Question: So, I am creating a web scraper that visits a website, finds all the div with 'li elements'.
Then traverses the li's and stores them inside a 'text file'.
Now, the website has embedded links within some li also.
So, I need to traverse the links and find the li elements within them and come back to the parent page.

'''
import urllib
import urllib.request
from bs4 import BeautifulSoup
def writeToFile(ul):
for li in ul:
with open('path/to/file.txt', 'a+') as f:
text = li.text
f.write(text + ',')
f.close()
def searchElements(url):
print(url)
response = urllib.request.urlopen(url)
html = response.read()
soup = BeautifulSoup(html, 'html.parser')
divs = soup.findAll('div', id=lambda x: x and x.startswith('mntl-sc-block_1-0-'))
for div in divs:
ul = div.find("ul")
if ul is not None:
ulVariable = ul.findAll('a')
for b in ulVariable:
if ulVariable is not None:
if b is not None:
linkItemsList = list()
links = (b.get("href"))
linkItemsList.append(links)
for link in linkItemsList:
searchElements(link)
print('link internal data print')
writeToFile(ul)
else:
print('link in not none else')
writeToFile(ul)
print('all non link')
writeToFile(ul)
def main():
searchElements('https://www.thebalancecareers.com/list-of-information-technology-it-skills-<PHONE>')
if __name__ == '__main__':
main()
'''
I am not getting the proper logic for the recursive calls. I am getting stuck in the child pages.
So, I would be really appreciative of any help that I receive
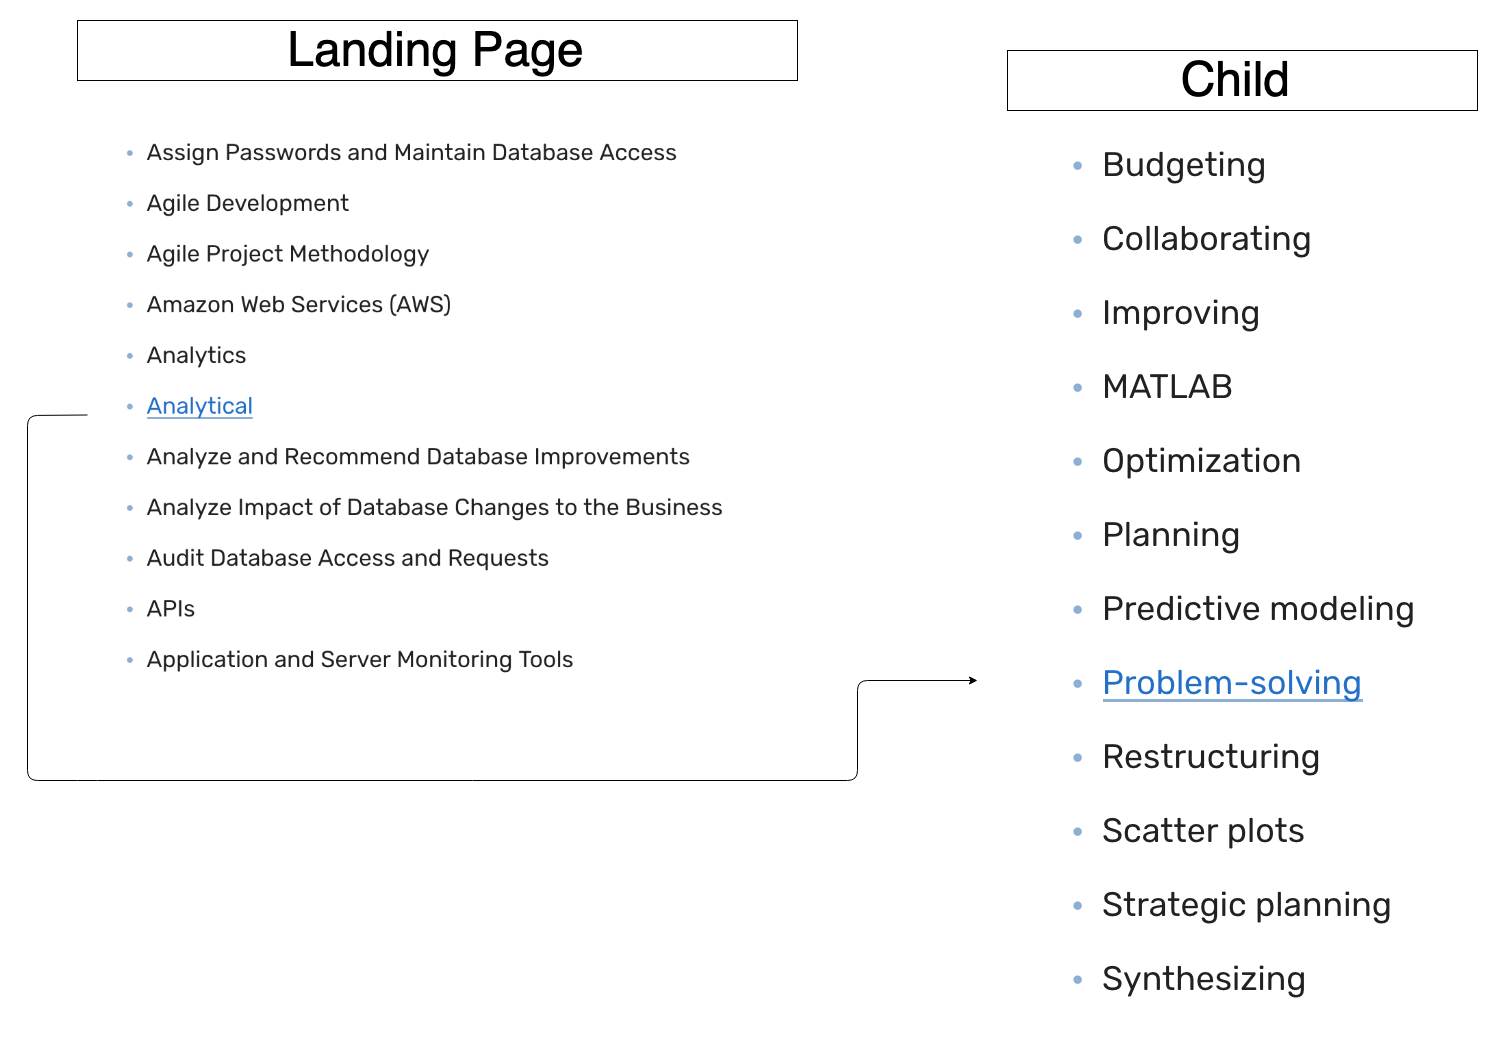
Answer: I think the main reason why your code gets stuck is because some web page links to page your code already visited; this create an infinite loop with the recursive call hanging forever.
To avoid this you need to keep track of the visited links; you can do this with a list as I did in the code below.
The code below reaches the end of the search, but in order to do it, there're some caveats to care about:
1. some pages link to external links which are broken; this's why I put a try, except clause (otherwise: errors...)
2. some text (at least one, as far as I could check) has special character in it -' '- which annoys file write, that's why I changed open to codecs.open with encoding in order to be able to manage it.
3. At least one link redirects to https://web.archive.org/... (s. code below) so I used regular expression to change it back to www.thebalancecareers.com/. If this is not what you intend to do with those links, you have to adapt the code.
4. Finally, I commented the last writeToFile(ul) since it was writing None to the file causing errors.
I hope this helps.
'''
import urllib
import urllib.request
from bs4 import BeautifulSoup
import codecs
import re
def writeToFile(ul):
for li in ul:
# codecs.open with encoding can manage some spacial characters in
# you text such as ' '
with codecs.open('file.txt', encoding='utf-8', mode='a+') as f:
text = li.text
f.write(text + ',')
f.close()
def searchElements(url, visitedurls):
visitedurls.append(url)
print(url)
# Uncomment the following line to see all link visited by searchElements
# print(visitedurls)
# Some external links referenced by www.thebalancecareers.com
# don't exist anymore or are forbidden
try:
response = urllib.request.urlopen(url)
except (urllib.error.HTTPError, urllib.error.URLError):
return
html = response.read()
soup = BeautifulSoup(html, 'html.parser')
divs = soup.findAll('div', id=lambda x: x and x.startswith('mntl-sc-block_1-0-'))
for div in divs:
ul = div.find("ul")
if ul is not None:
ulVariable = ul.findAll('a')
for b in ulVariable:
if ulVariable is not None:
if b is not None:
linkItemsList = list()
links = (b.get("href"))
linkItemsList.append(links)
for link in linkItemsList:
# Get rid of this kind of link:
# https://web.archive.org/web/20180425012458/https:/www.thebalancecareers.com/....
link = re.sub(r'https://web.archive.org/(.*)/https:', 'https:/', link)
if link in visitedurls:
print('%s already traversed' % link)
return
else:
searchElements(link, visitedurls)
print('link internal data print')
writeToFile(ul)
else:
print('link in not none else')
writeToFile(ul)
print('all non link')
# Commented: this would try to write None
# resulting in an error
#writeToFile(ul)
def main():
visitedurls = []
searchElements('https://www.thebalancecareers.com/list-of-information-technology-it-skills-<PHONE>', visitedurls)
if __name__ == '__main__':
main()
'''